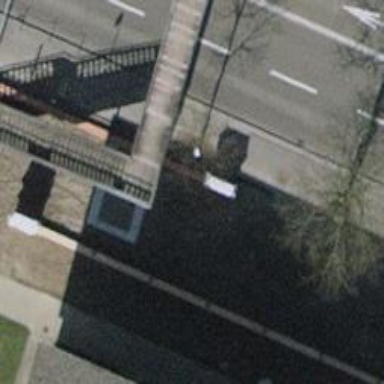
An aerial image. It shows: Bridge with metal steps.